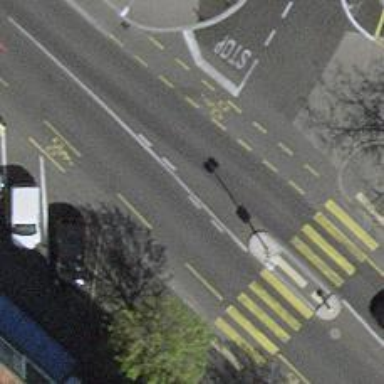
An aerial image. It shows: Secondary road with asphalt surface. There are lanes for both cyclists on the left and separate track for cyclists on the right.